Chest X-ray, PA view. Patient: 45 years old, sex F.
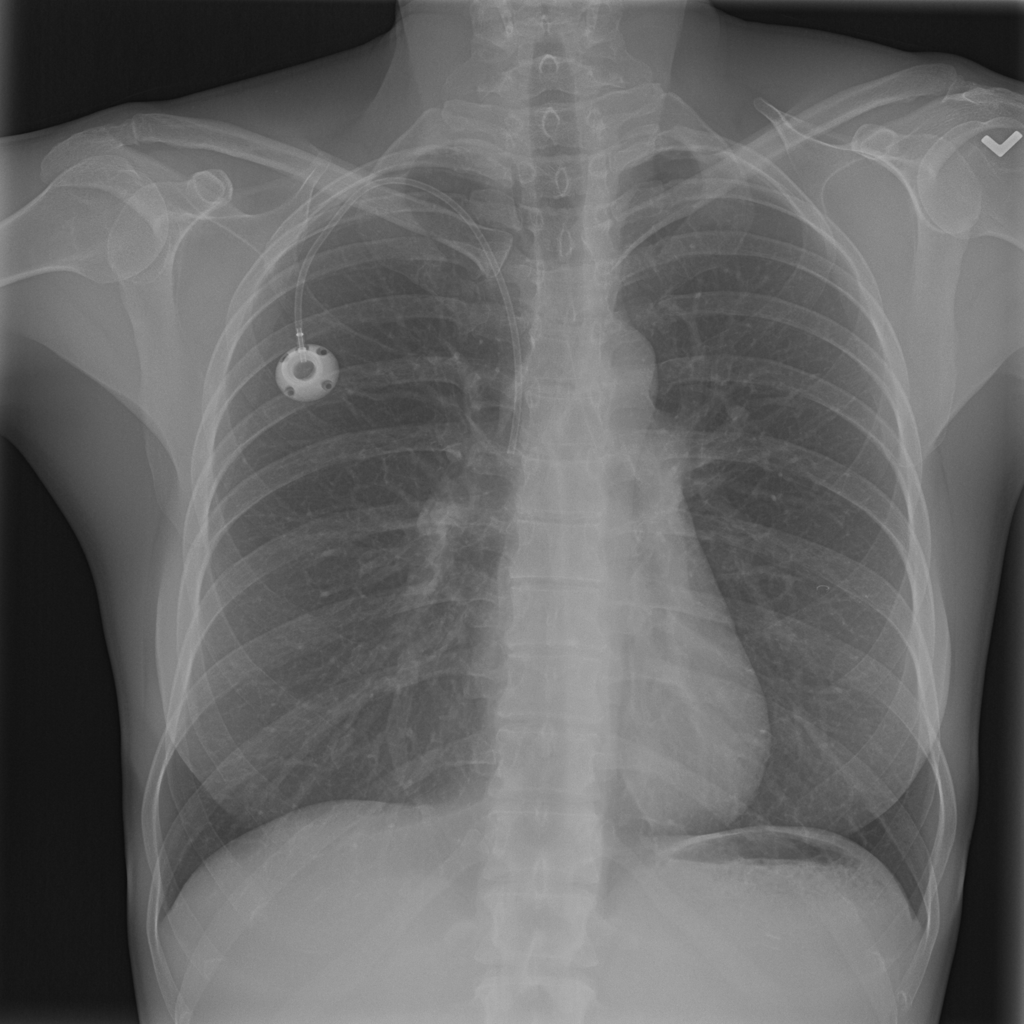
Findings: No Finding